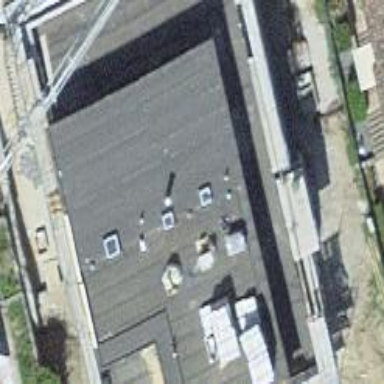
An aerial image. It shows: Residential building with apartments. It has flat roof.